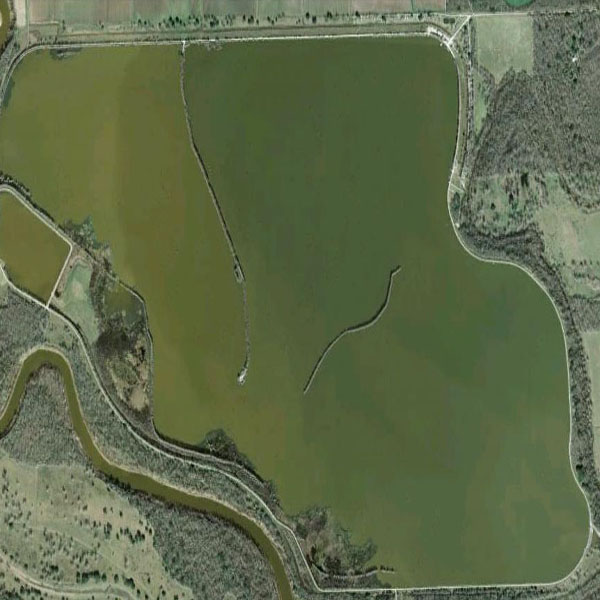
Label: Pond